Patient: sex F, age 65
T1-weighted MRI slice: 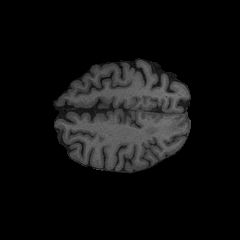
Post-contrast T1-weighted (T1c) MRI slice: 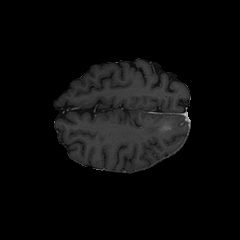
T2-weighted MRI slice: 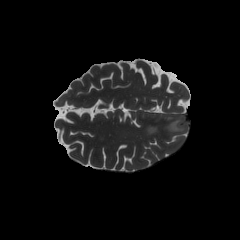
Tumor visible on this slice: yes
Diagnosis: Glioblastoma, IDH-wildtype
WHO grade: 4